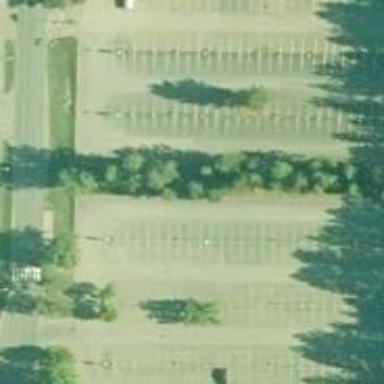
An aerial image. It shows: Parking area with surface.